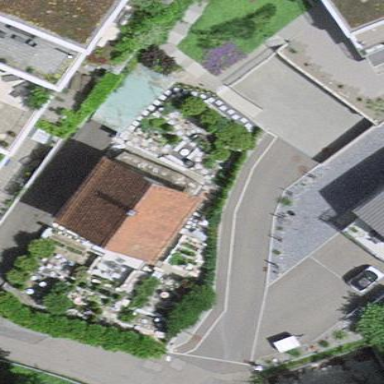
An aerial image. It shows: Simple and straightforward house.